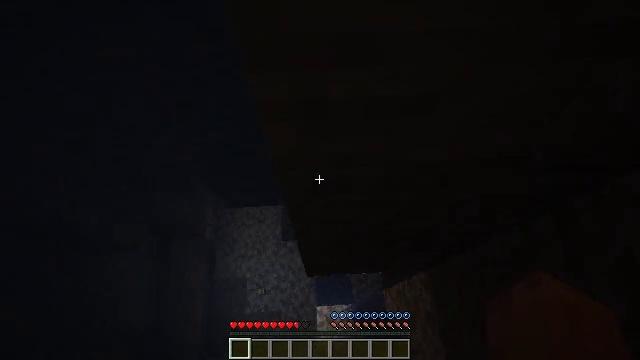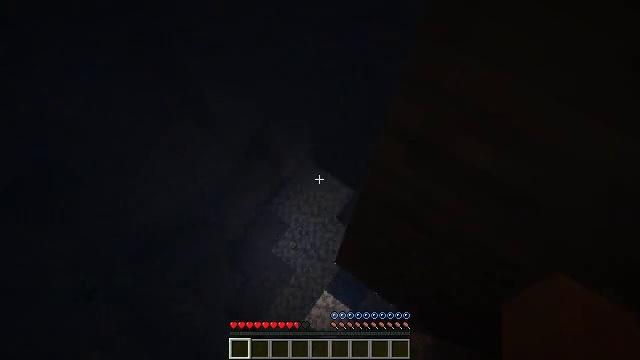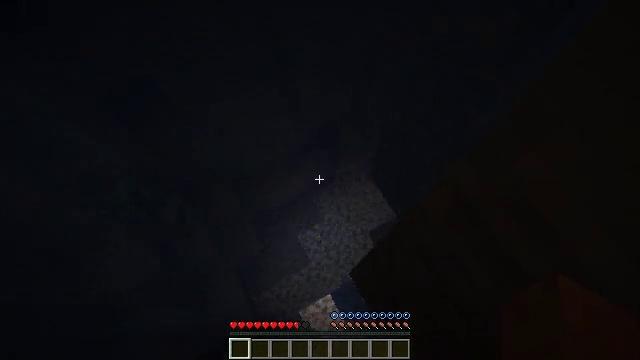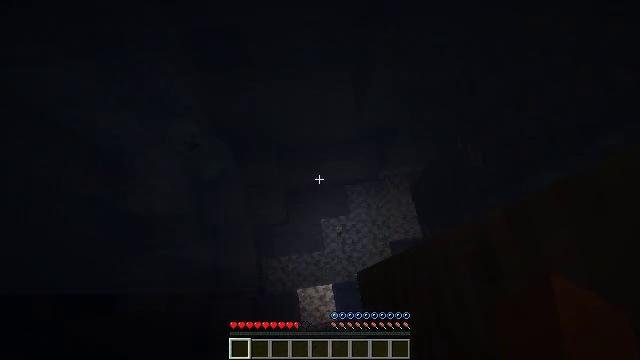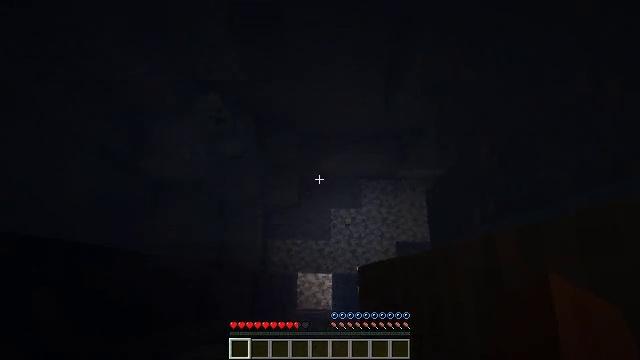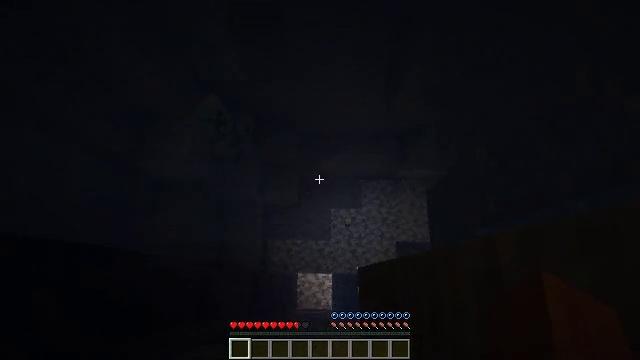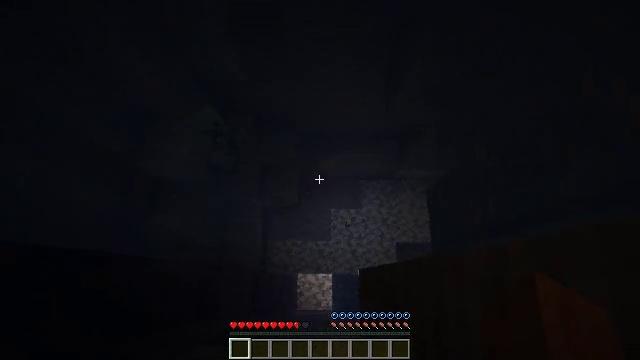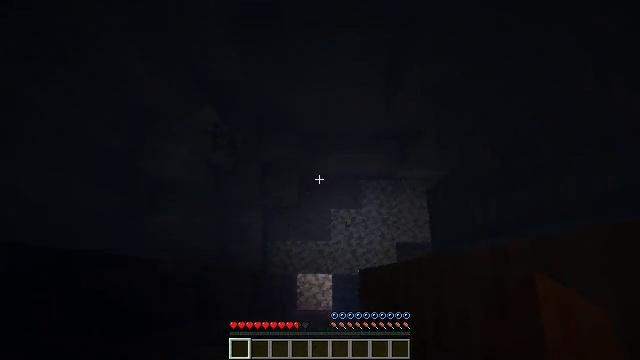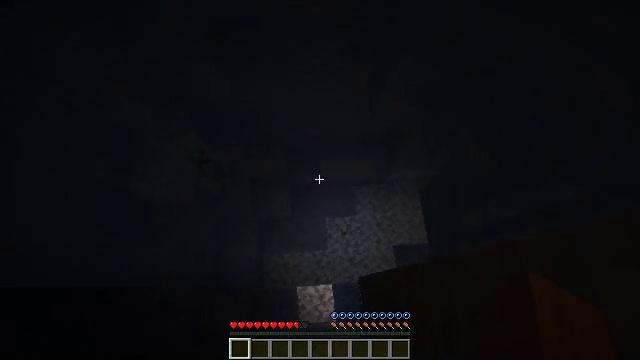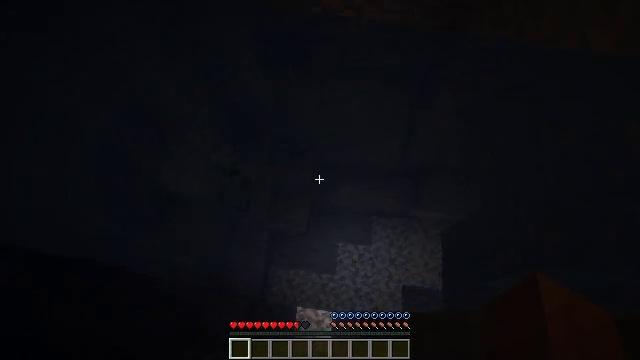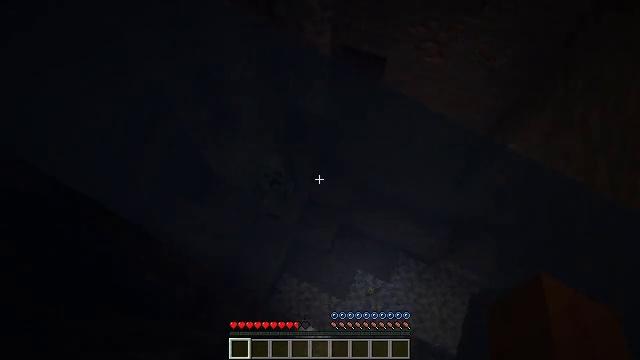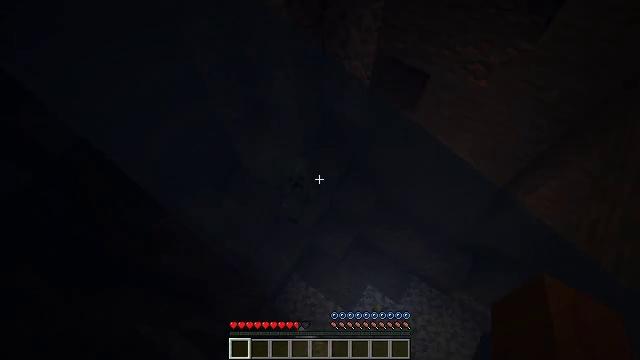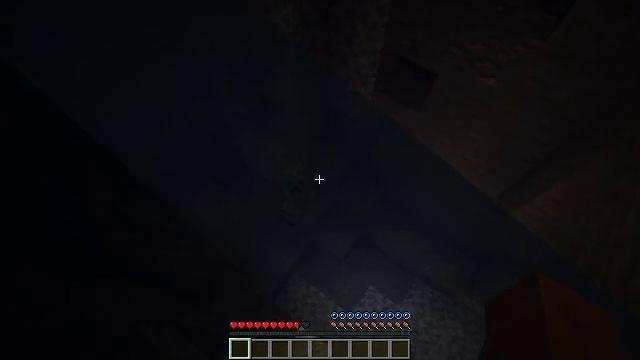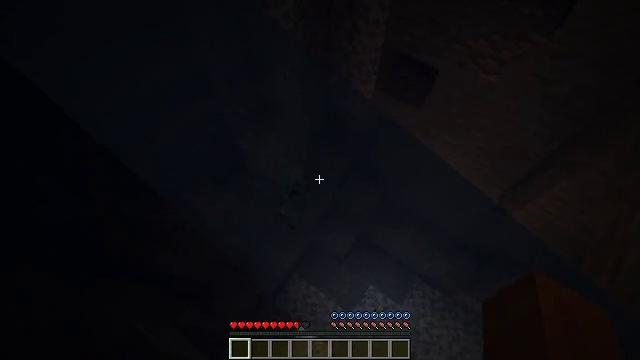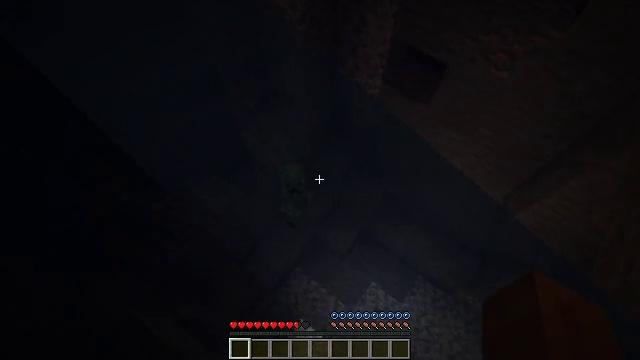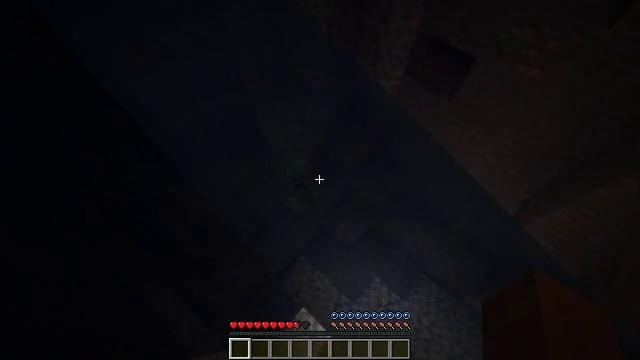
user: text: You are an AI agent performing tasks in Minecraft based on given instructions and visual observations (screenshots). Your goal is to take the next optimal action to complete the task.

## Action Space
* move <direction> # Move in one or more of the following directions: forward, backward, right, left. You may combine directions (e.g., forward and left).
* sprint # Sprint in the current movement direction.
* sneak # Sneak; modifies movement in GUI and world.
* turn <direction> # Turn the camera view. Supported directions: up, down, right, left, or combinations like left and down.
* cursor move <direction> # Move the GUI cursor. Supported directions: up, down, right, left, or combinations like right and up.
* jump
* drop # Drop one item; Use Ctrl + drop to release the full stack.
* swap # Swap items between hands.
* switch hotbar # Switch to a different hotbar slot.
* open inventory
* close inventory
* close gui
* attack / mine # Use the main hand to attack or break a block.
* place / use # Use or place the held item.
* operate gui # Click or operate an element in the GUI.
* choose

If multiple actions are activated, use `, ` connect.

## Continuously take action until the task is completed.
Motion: motion action
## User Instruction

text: Remove an iron axe from the inventory.
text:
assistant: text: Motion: turn left and down, jump
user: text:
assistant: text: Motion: turn left
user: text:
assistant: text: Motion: turn left and down
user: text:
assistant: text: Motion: turn left and down
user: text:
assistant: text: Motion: no_op
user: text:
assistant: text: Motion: no_op
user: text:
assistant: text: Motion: no_op
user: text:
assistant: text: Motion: turn right and up
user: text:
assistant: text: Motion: turn left and up
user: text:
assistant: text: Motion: turn left and up
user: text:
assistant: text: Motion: turn left and up
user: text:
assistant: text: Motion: turn left
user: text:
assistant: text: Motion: no_op
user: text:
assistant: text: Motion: turn left
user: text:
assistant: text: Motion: turn left and down
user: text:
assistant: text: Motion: turn left and down
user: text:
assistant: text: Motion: turn left and down
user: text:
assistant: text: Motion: turn left and down
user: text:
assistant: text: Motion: no_op
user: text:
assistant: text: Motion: no_op
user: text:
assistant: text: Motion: no_op
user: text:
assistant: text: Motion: no_op
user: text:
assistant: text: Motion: no_op
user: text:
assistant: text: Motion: turn right and up
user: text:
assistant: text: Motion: no_op
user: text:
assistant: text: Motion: no_op
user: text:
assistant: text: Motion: turn left
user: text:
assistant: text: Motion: turn left and down
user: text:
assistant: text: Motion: turn left and down
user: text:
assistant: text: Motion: no_op